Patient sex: F
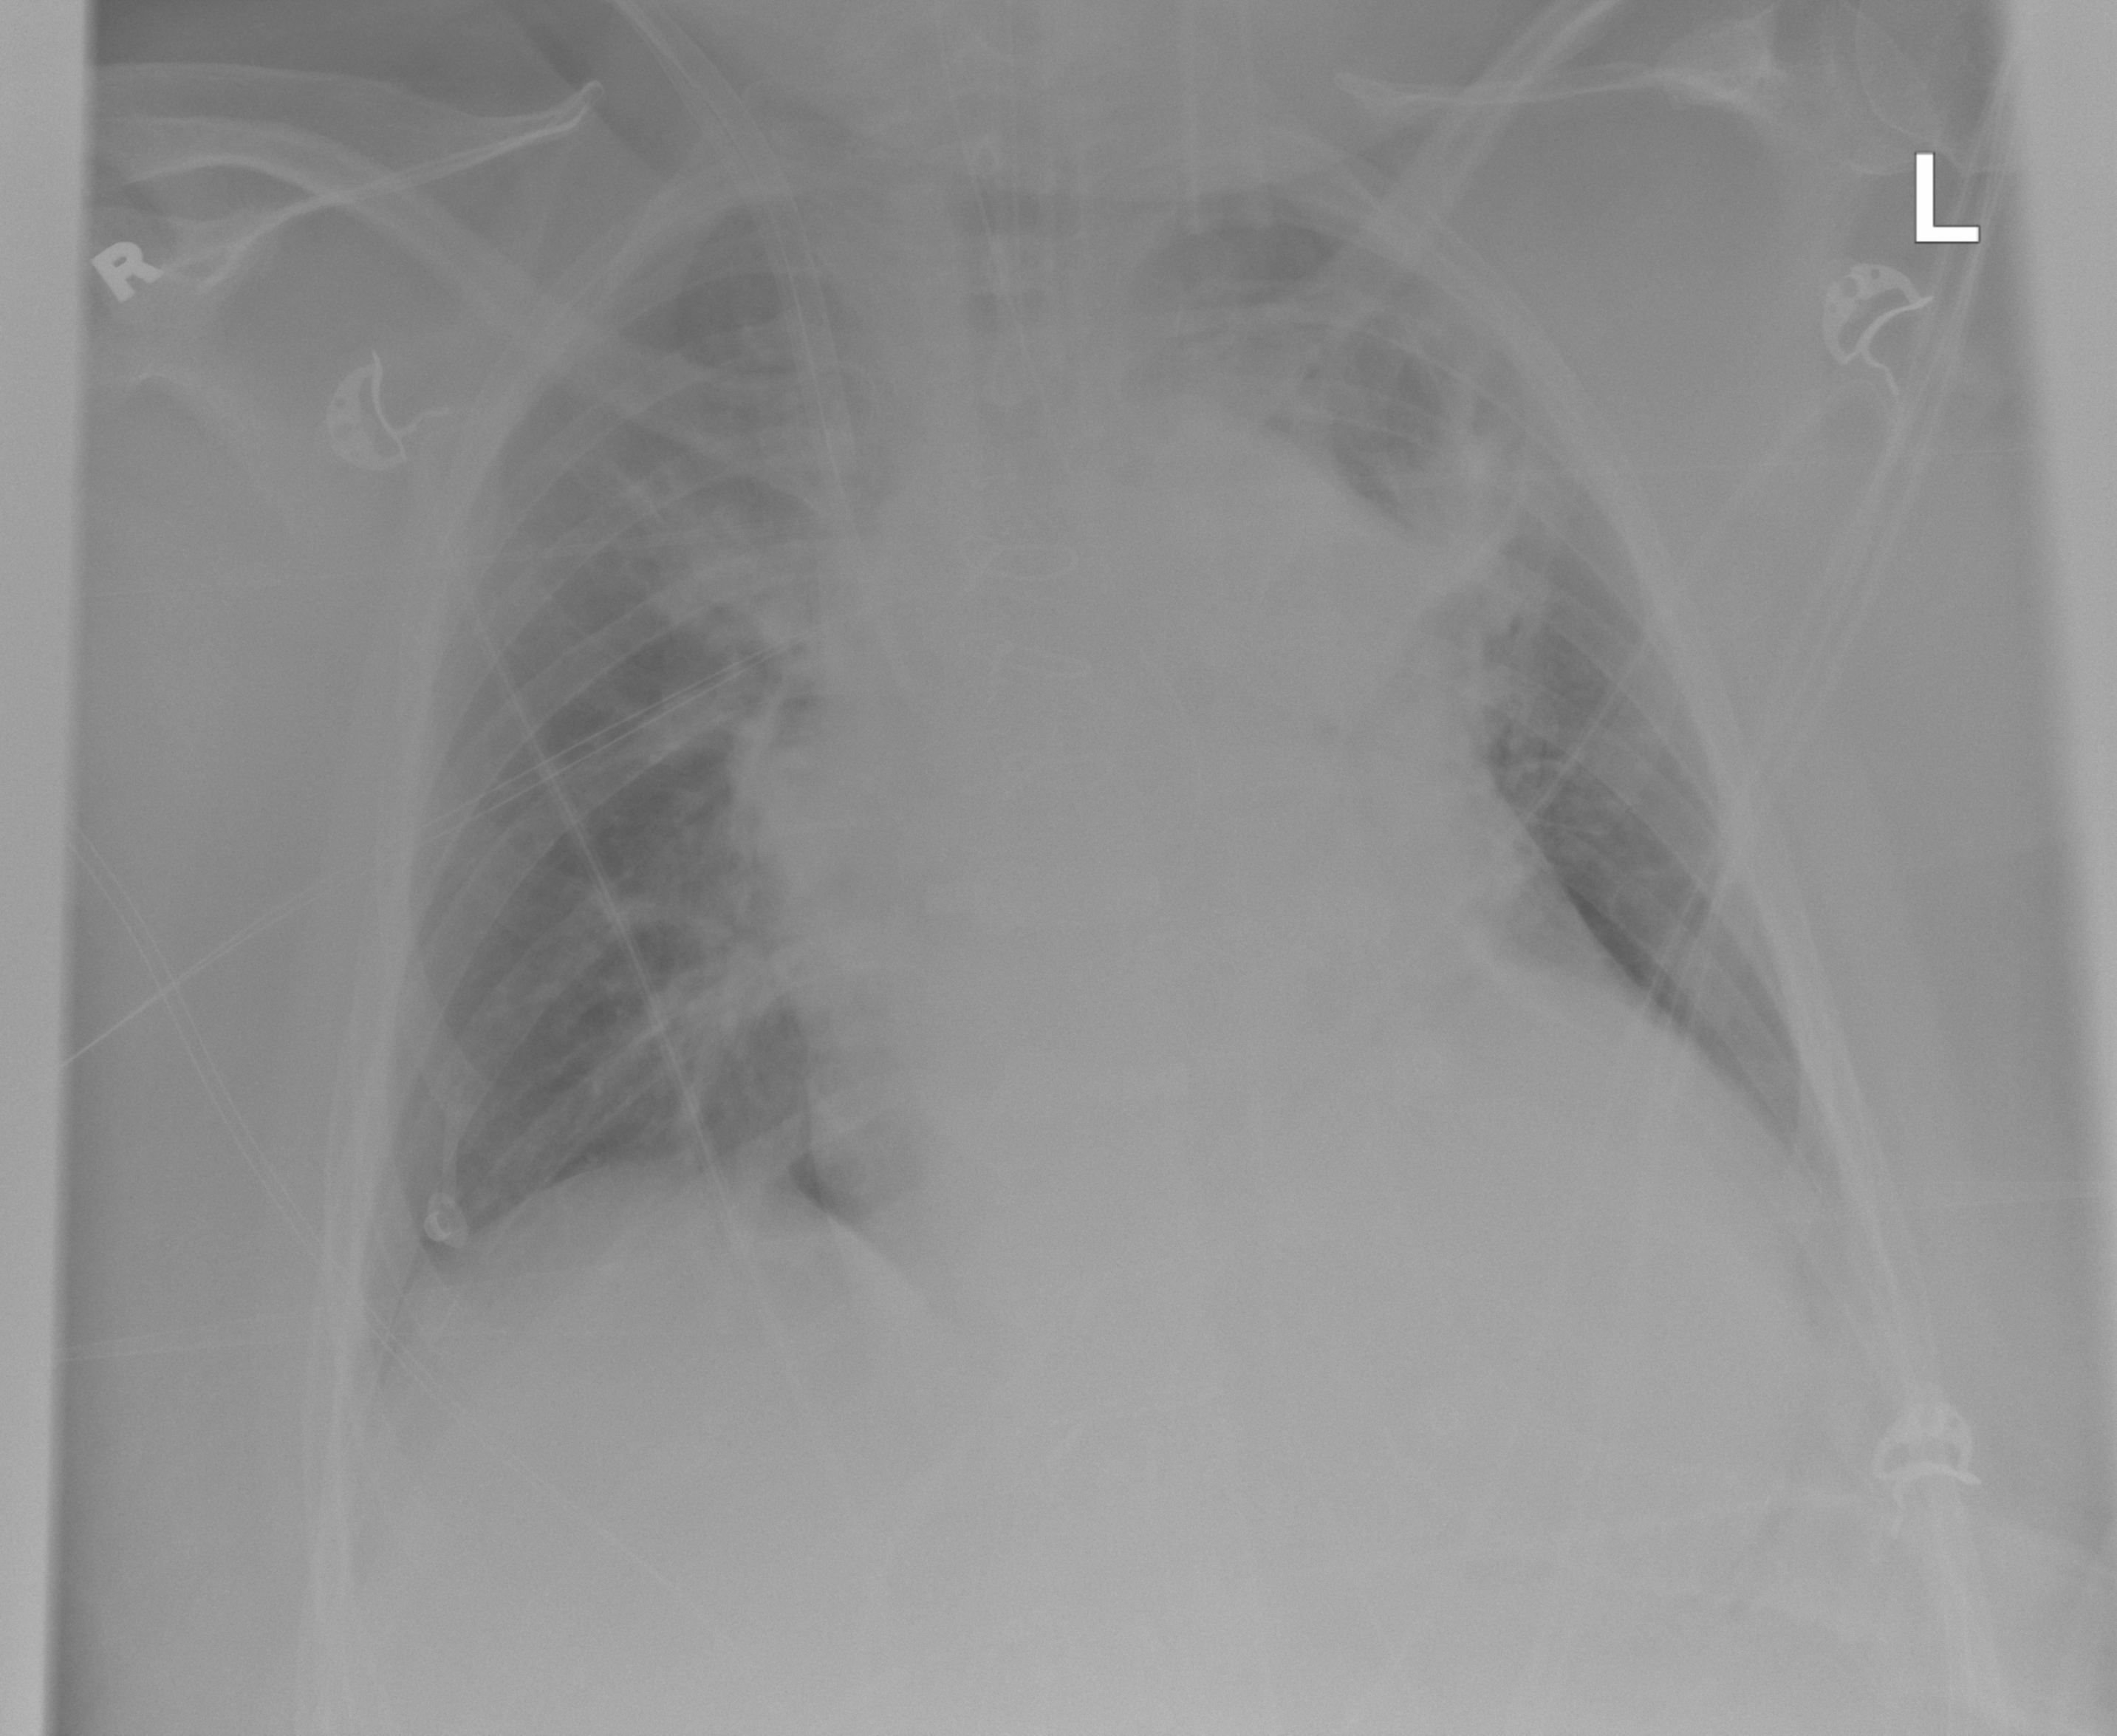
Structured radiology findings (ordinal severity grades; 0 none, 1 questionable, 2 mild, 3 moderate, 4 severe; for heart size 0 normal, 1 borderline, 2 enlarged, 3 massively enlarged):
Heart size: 2
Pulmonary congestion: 0
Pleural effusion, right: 0
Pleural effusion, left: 0
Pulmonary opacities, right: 0
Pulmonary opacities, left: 0
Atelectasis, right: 2
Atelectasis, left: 2